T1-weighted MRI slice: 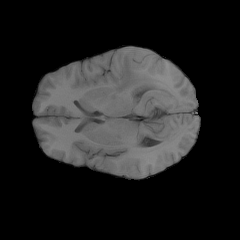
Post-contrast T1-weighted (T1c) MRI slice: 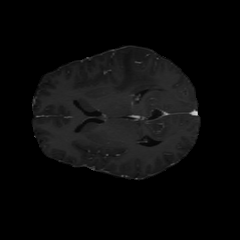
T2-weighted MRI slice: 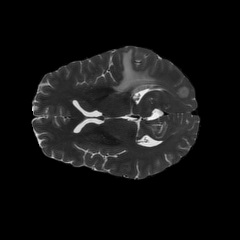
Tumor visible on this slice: yes